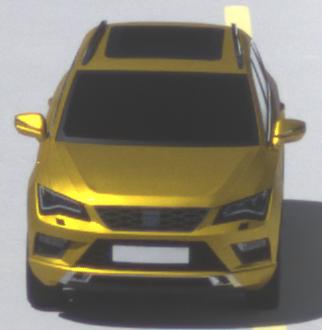
Make: SEAT
Model: Ateca 1.0 TSI Ecomotive
Detailed model: Ateca (5FP)
Model produced from: 2016/08
Model produced until: 2018/08
Doors: 5
Color: yellow
Road condition: dry road
Daytime: midday
Contrast: high contrast